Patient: sex F, age 61
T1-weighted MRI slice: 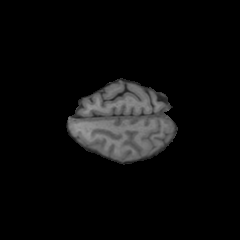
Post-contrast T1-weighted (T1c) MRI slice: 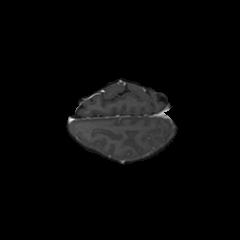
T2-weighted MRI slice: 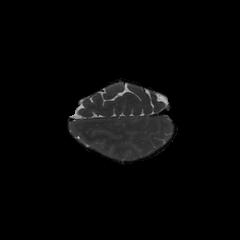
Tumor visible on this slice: no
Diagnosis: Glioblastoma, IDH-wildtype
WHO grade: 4